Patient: sex M, age 73
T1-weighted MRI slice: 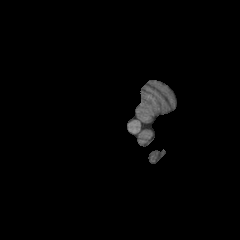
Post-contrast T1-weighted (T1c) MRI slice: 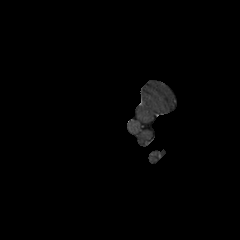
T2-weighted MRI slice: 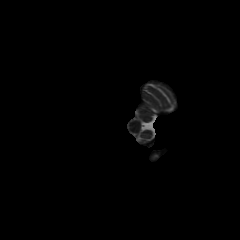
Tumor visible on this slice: no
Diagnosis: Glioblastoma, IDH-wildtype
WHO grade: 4